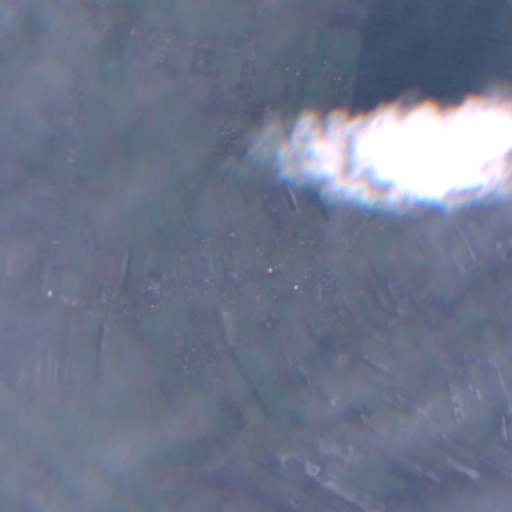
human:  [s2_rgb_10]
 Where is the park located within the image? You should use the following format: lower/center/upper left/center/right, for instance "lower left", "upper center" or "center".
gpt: The park is located in the lower center of the image.
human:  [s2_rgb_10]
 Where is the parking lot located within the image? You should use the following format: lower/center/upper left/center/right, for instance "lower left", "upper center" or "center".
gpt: The parking lot is located in the center of the image.
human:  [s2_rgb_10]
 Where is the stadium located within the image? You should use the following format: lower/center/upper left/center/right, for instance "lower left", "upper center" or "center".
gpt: The stadium is located in the center of the image.
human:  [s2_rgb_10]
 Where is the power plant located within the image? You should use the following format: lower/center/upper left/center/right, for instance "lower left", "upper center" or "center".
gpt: There is no power plant in the image.